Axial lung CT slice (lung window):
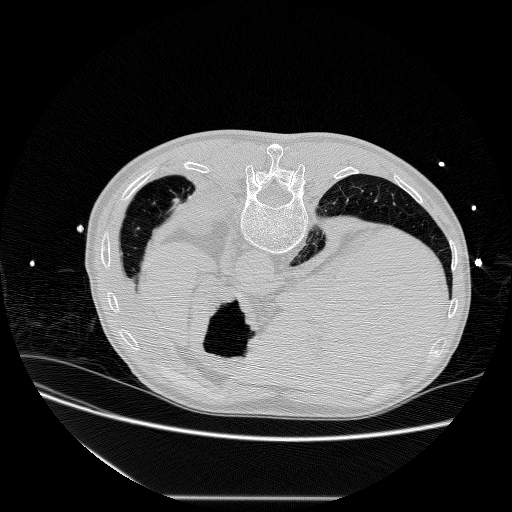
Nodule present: no